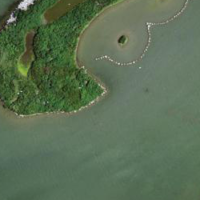
EUNIS habitat code: 14
Species observed at this site:
Corvus corone
Haematopus ostralegus
Alcedo atthis
Sylvia borin
Limosa limosa
Bucephala clangula
Aegithalos caudatus
Sylvia atricapilla
Spinus spinus
Larus michahellis
Ardea purpurea
Cygnus olor
Ardea alba
Erithacus rubecula
Tringa glareola
Tringa totanus
Certhia familiaris
Phoenicurus ochruros
Phoenicurus phoenicurus
Tringa erythropus
Tringa nebularia
Corvus corax
Anas acuta
Haliaeetus albicilla
Branta hutchinsii
Himantopus himantopus
Cyanistes caeruleus
Riparia riparia
Mergus serrator
Calidris ferruginea
Chloris chloris
Sturnus vulgaris
Troglodytes troglodytes
Hydroprogne caspia
Passer domesticus
Mareca penelope
Dendrocygna viduata
Passer montanus
Calidris alpina
Turdus merula
Circus aeruginosus
Spatula clypeata
Saxicola rubetra
Mareca strepera
Hirundo rustica
Mergus merganser
Milvus milvus
Arenaria interpres
Locustella luscinioides
Sterna hirundo
Calidris pugnax
Numenius phaeopus
Motacilla alba
Delichon urbicum
Numenius arquata
Tachybaptus ruficollis
Certhia brachydactyla
Podiceps cristatus
Actitis hypoleucos
Oenanthe oenanthe
Turdus philomelos
Anas crecca
Fulica atra
Anthus spinoletta
Dendrocopos major
Buteo buteo
Gallinago gallinago
Strix aluco
Chroicocephalus ridibundus
Platalea leucorodia
Phylloscopus collybita
Luscinia megarhynchos
Gallinula chloropus
Pica pica
Sitta europaea
Garrulus glandarius
Columba livia
Panurus biarmicus
Falco tinnunculus
Acrocephalus scirpaceus
Bubulcus ibis
Charadrius hiaticula
Motacilla cinerea
Acrocephalus arundinaceus
Grus grus
Acrocephalus schoenobaenus
Anas platyrhynchos
Alopochen aegyptiaca
Accipiter gentilis
Aythya ferina
Ixobrychus minutus
Aythya fuligula
Fringilla coelebs
Tadorna tadorna
Ptyonoprogne rupestris
Carduelis carduelis
Nycticorax nycticorax
Columba palumbus
Chlidonias niger
Phalacrocorax carbo
Egretta garzetta
Mergellus albellus
Parus major
Anser anser
Ciconia ciconia
Ichthyaetus melanocephalus
Accipiter nisus